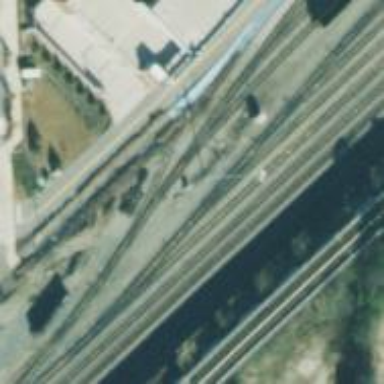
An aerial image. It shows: Disused railway yard.